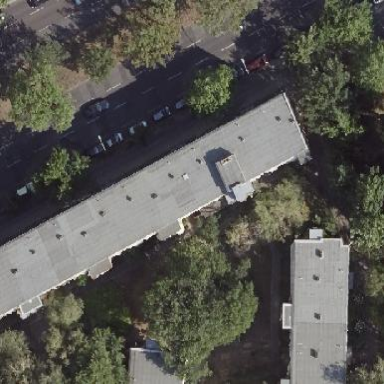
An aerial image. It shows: Building with apartments and flat roof.